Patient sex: F
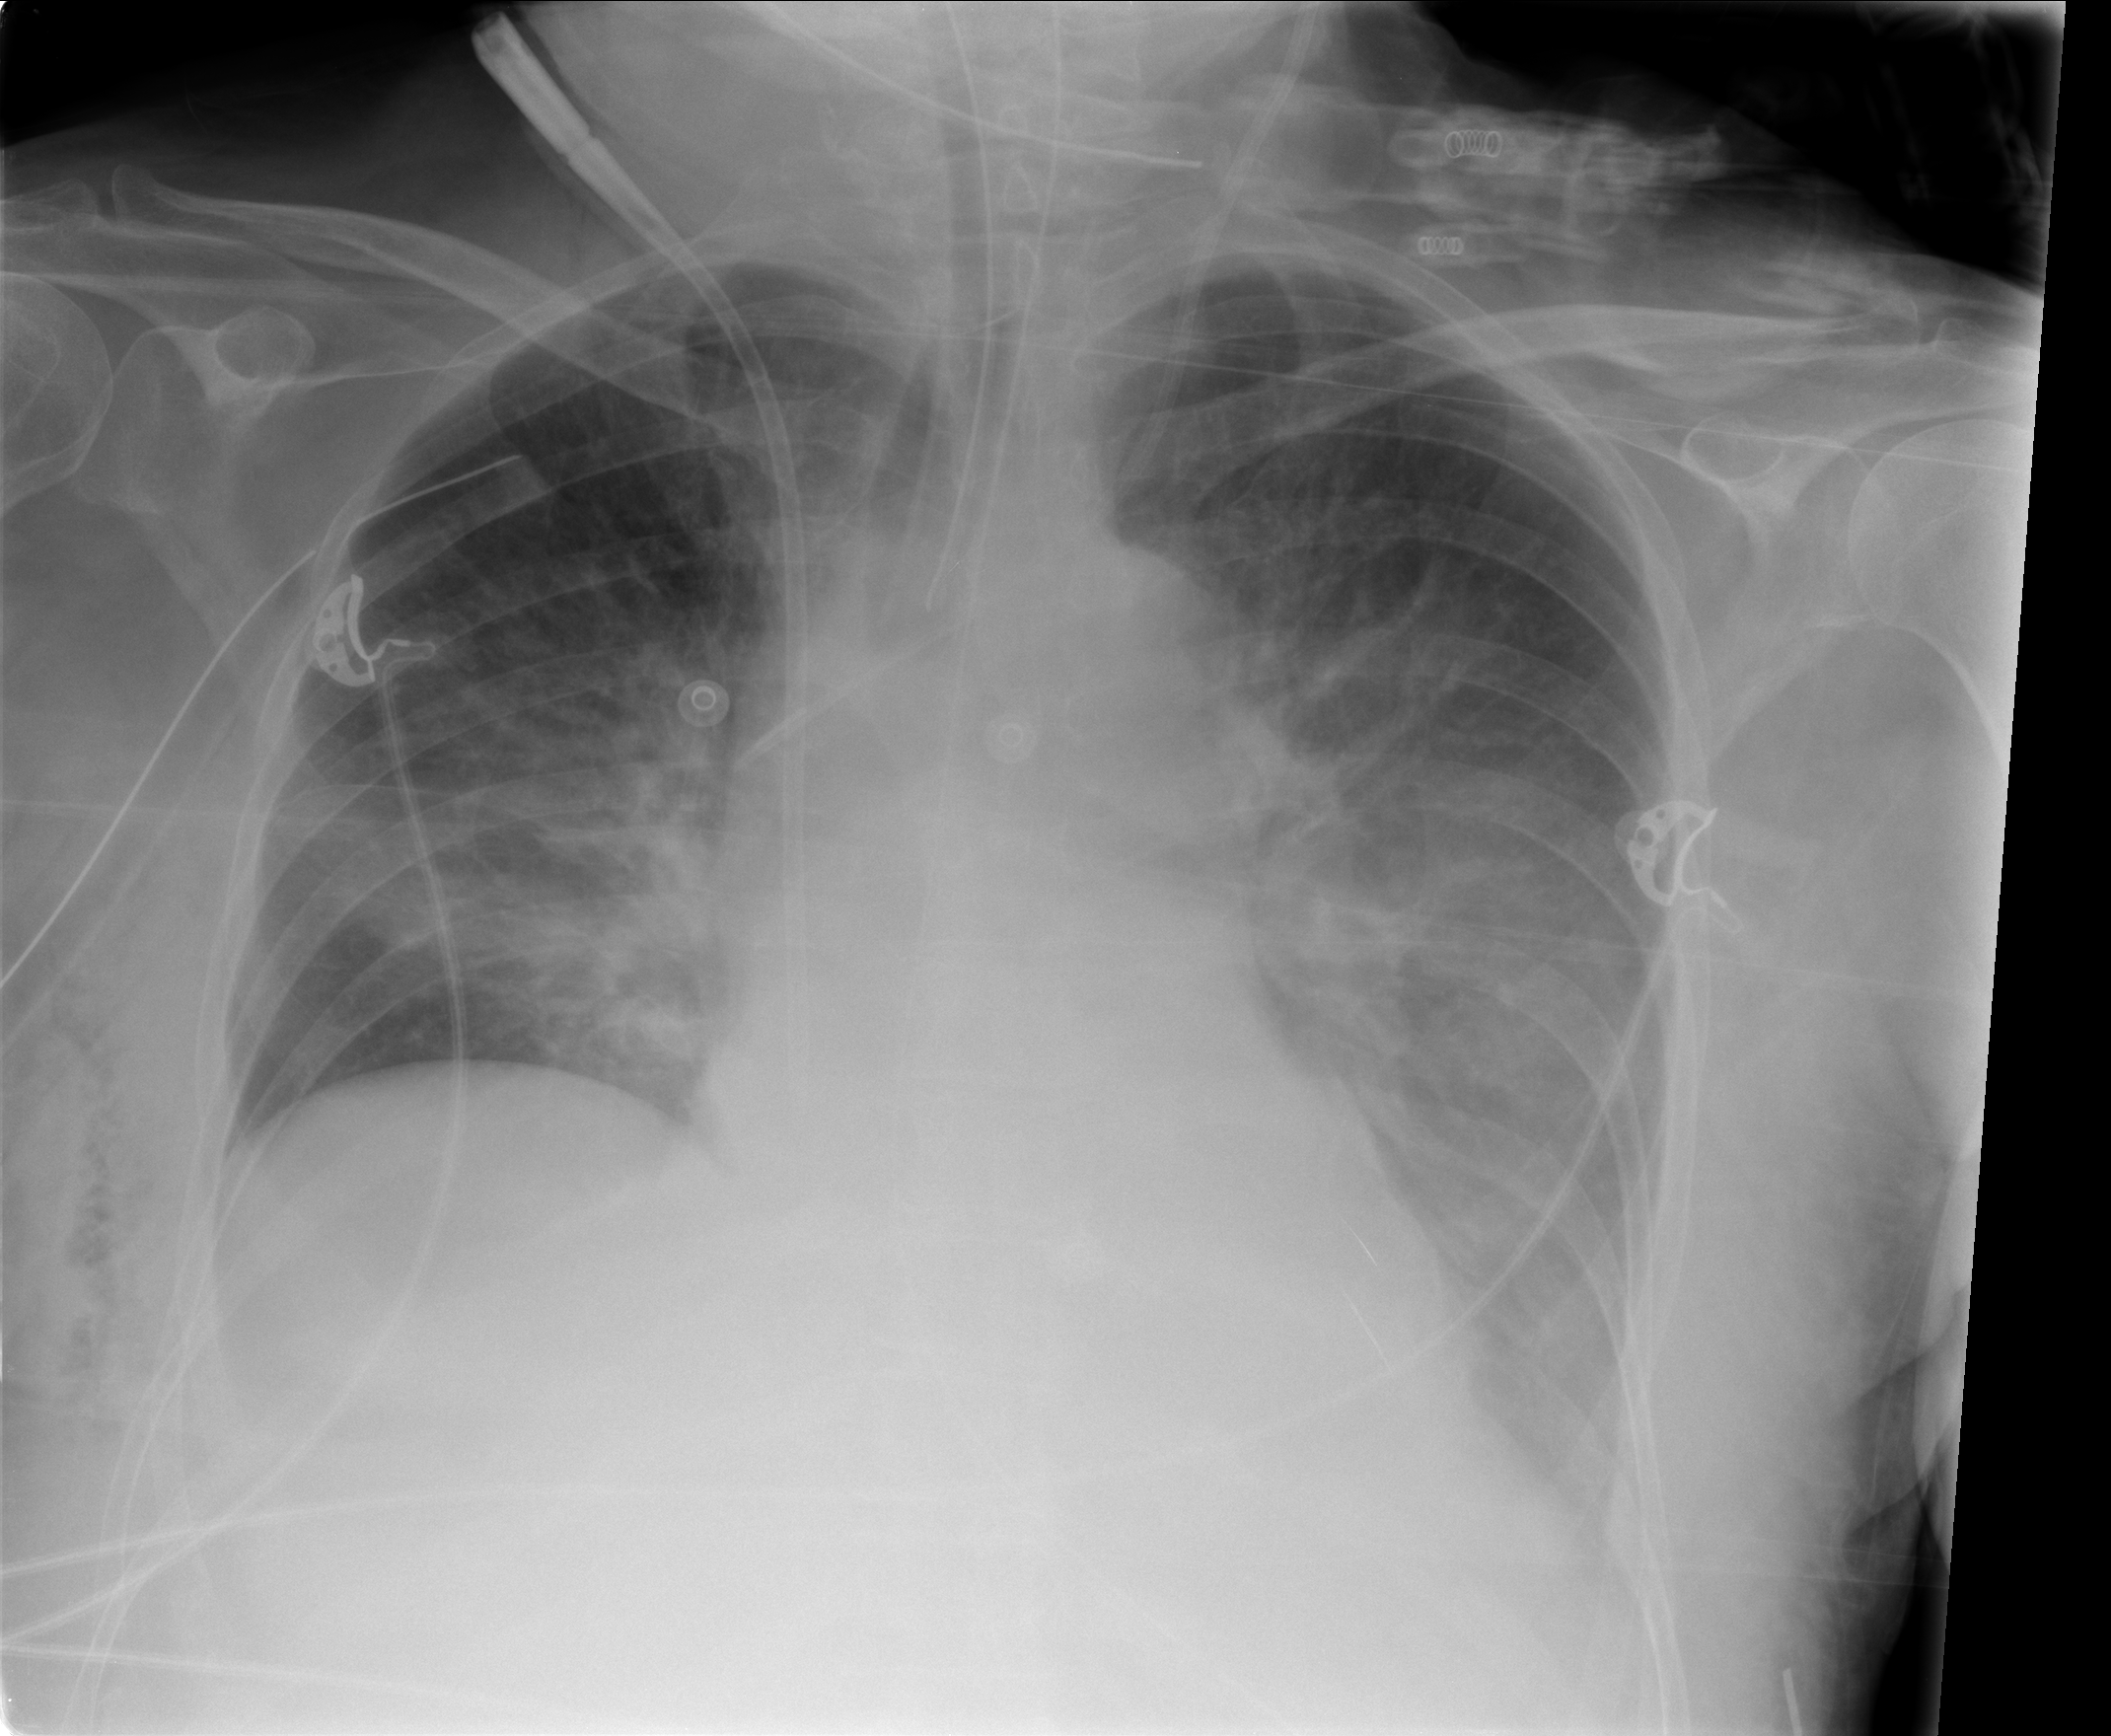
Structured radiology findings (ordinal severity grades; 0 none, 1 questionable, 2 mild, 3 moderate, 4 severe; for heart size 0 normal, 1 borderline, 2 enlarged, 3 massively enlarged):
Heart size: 1
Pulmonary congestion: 3
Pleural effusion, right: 2
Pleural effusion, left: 2
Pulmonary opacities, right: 0
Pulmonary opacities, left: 0
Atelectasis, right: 2
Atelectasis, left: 2